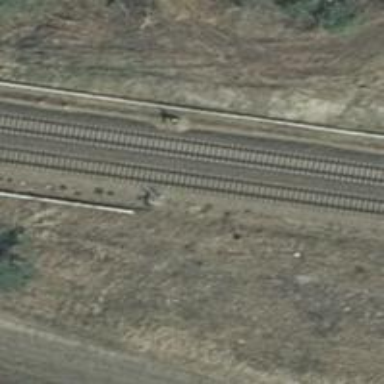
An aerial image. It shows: Railway signal.